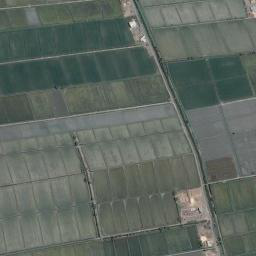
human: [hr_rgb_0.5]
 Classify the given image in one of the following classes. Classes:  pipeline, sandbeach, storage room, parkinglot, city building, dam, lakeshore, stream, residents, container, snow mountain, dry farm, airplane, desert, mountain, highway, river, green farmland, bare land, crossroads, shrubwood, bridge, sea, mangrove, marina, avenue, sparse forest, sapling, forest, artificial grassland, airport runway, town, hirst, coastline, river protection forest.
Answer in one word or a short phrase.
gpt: green farmland